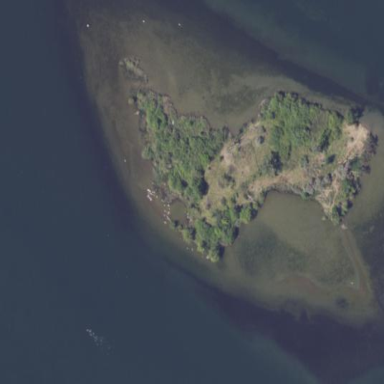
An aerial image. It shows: Islet.